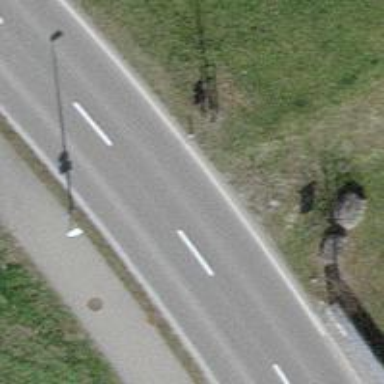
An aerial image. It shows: Abandoned railway crossing secondary asphalt road.